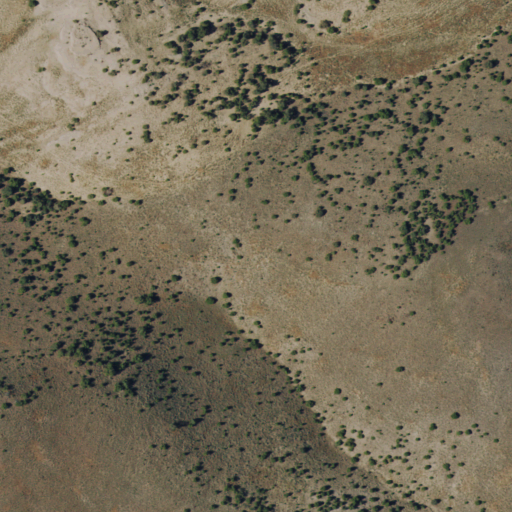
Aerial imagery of mountains in Nevada named Little White Horse Hills containing only shrub